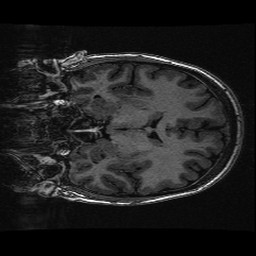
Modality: T1w
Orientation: coronal
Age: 21
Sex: female
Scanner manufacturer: ge
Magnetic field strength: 3 T
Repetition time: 0.008848 s
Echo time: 0.003544 s